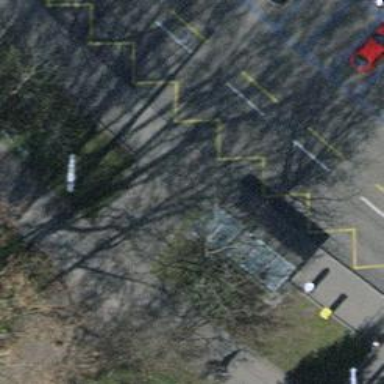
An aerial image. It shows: Platform with shelter for public transport.